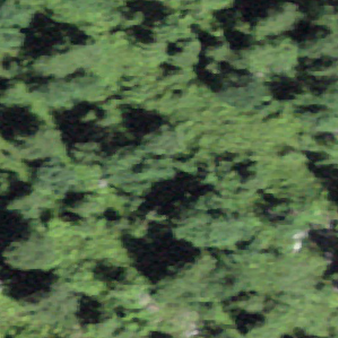
Label: other